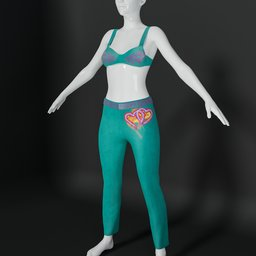
Label: people